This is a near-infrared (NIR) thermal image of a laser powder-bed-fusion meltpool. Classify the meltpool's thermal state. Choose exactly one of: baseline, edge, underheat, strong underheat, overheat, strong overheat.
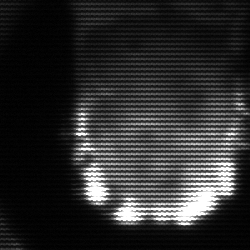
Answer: baseline